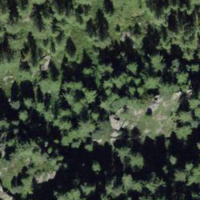
EUNIS habitat code: 41
Species observed at this site:
Cirsium heterophyllum
Chamaenerion dodonaei
Aglais urticae
Silene nutans